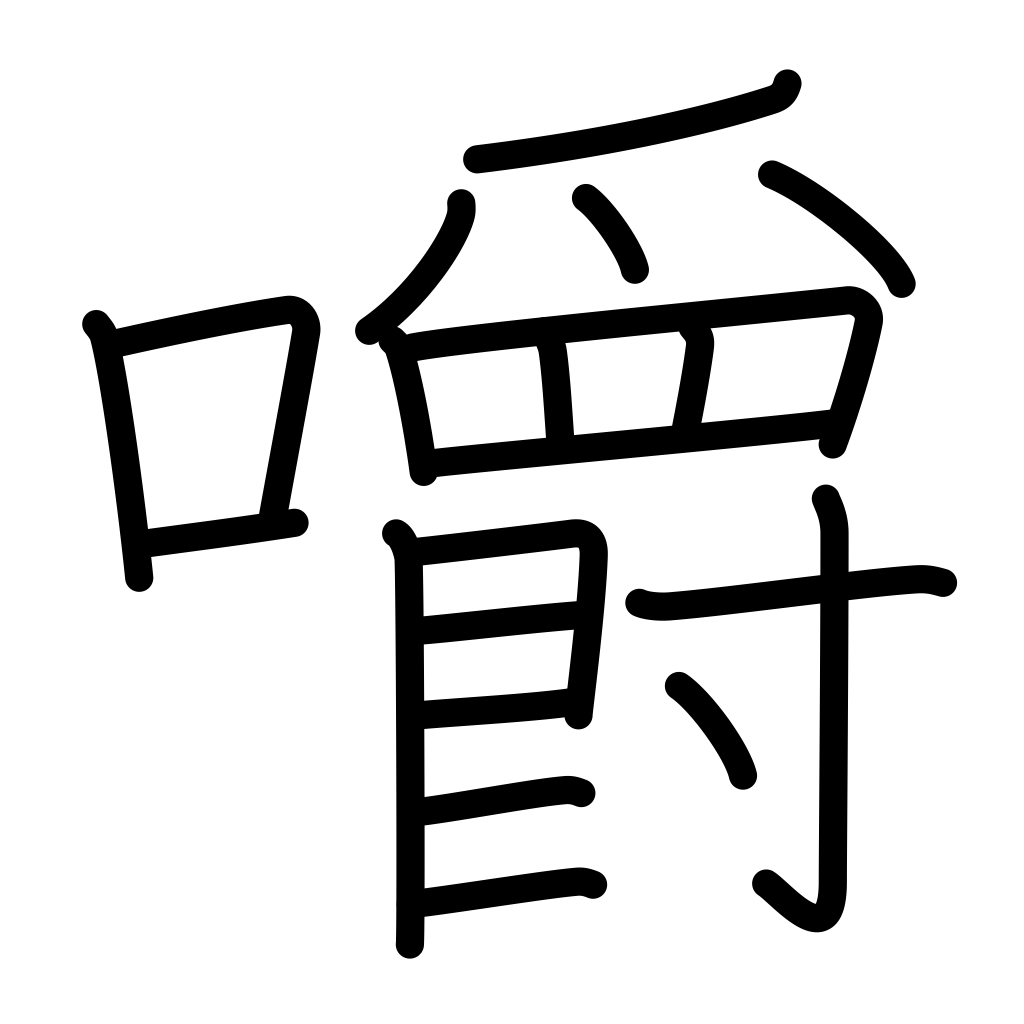
Meaning: bite